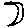
Label: moon